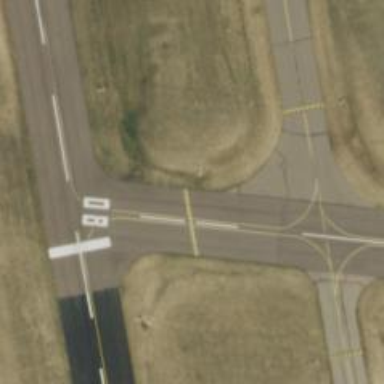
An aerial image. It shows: Asphalt runway at the airport.